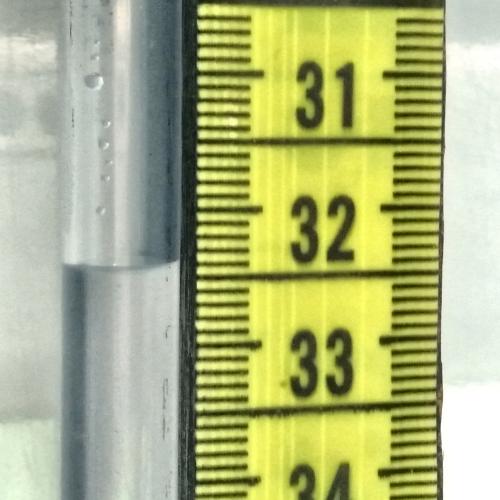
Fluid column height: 32.4 cm